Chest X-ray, AP view. Patient: 32 years old, sex F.
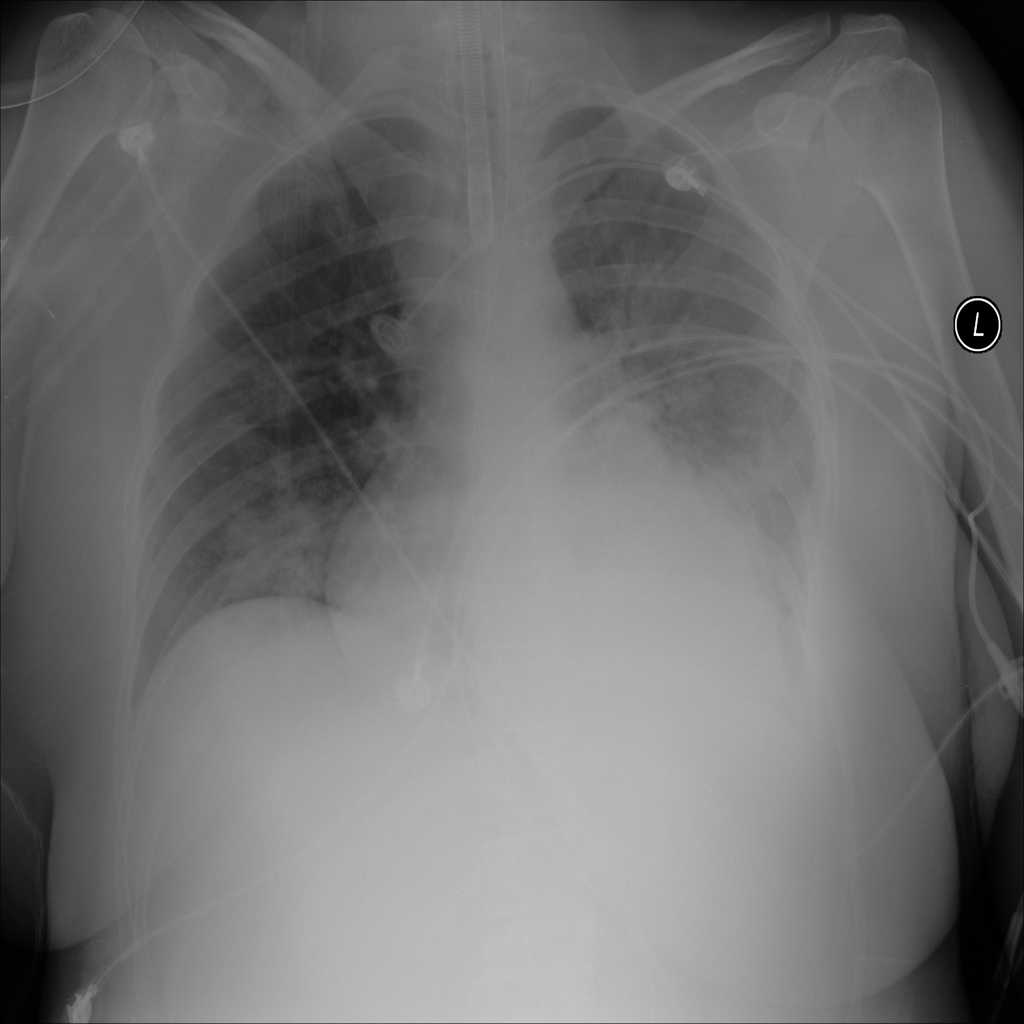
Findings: Infiltration